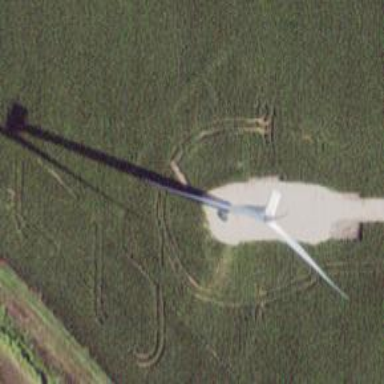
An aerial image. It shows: Wind generator powered by wind. The generator type is horizontal axis and it uses wind turbines.